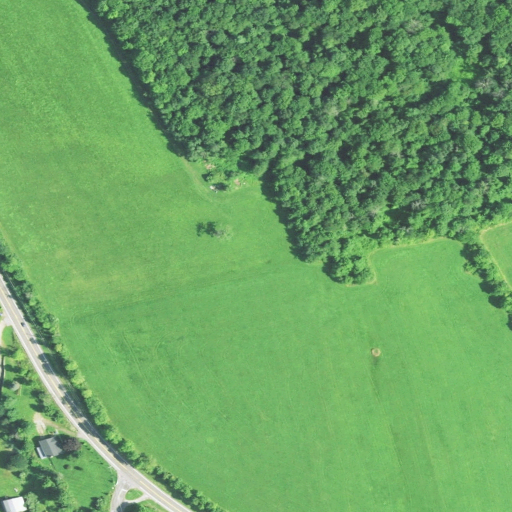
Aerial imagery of mountain in Connecticut named Guernsey Hill containing pasture, deciduous forest, grassland, low intensity development, medium intensity development, and open development